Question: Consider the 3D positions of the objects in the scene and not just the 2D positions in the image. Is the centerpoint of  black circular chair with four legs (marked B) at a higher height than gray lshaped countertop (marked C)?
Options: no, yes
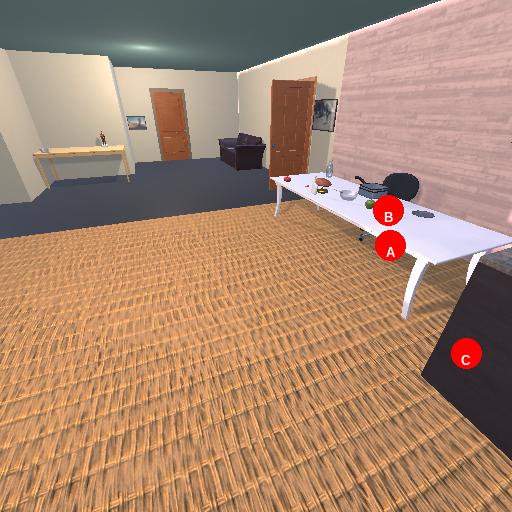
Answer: no